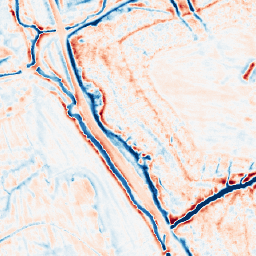
Category: edge_preserving
Decomposition family: bilateral
Decomposition parameters: d: 15
sigma_color: 150
sigma_space: 75
Upsampling method: area
Upsampling parameters: scale: 2
Upsampling scale: 2